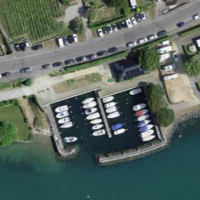
EUNIS habitat code: 54
Species observed at this site:
Veronica chamaedrys